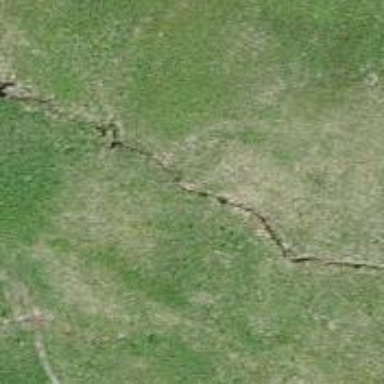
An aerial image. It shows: Path with earth surface.